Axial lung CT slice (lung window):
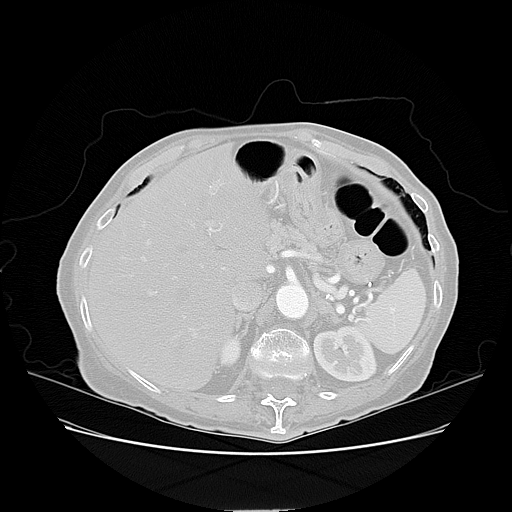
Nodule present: no